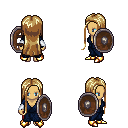
a pixel art fantasy rpg character, female body template, human, tanned skin, blue robe, red pants, blonde extra-long hairstyle, white cloth bracers, gold boots, shield, four views (front, back, left, right), 2x2 character sprite sheet, small pixel art, hard edges, no anti-aliasing